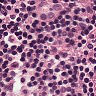
Metastatic tissue present: no